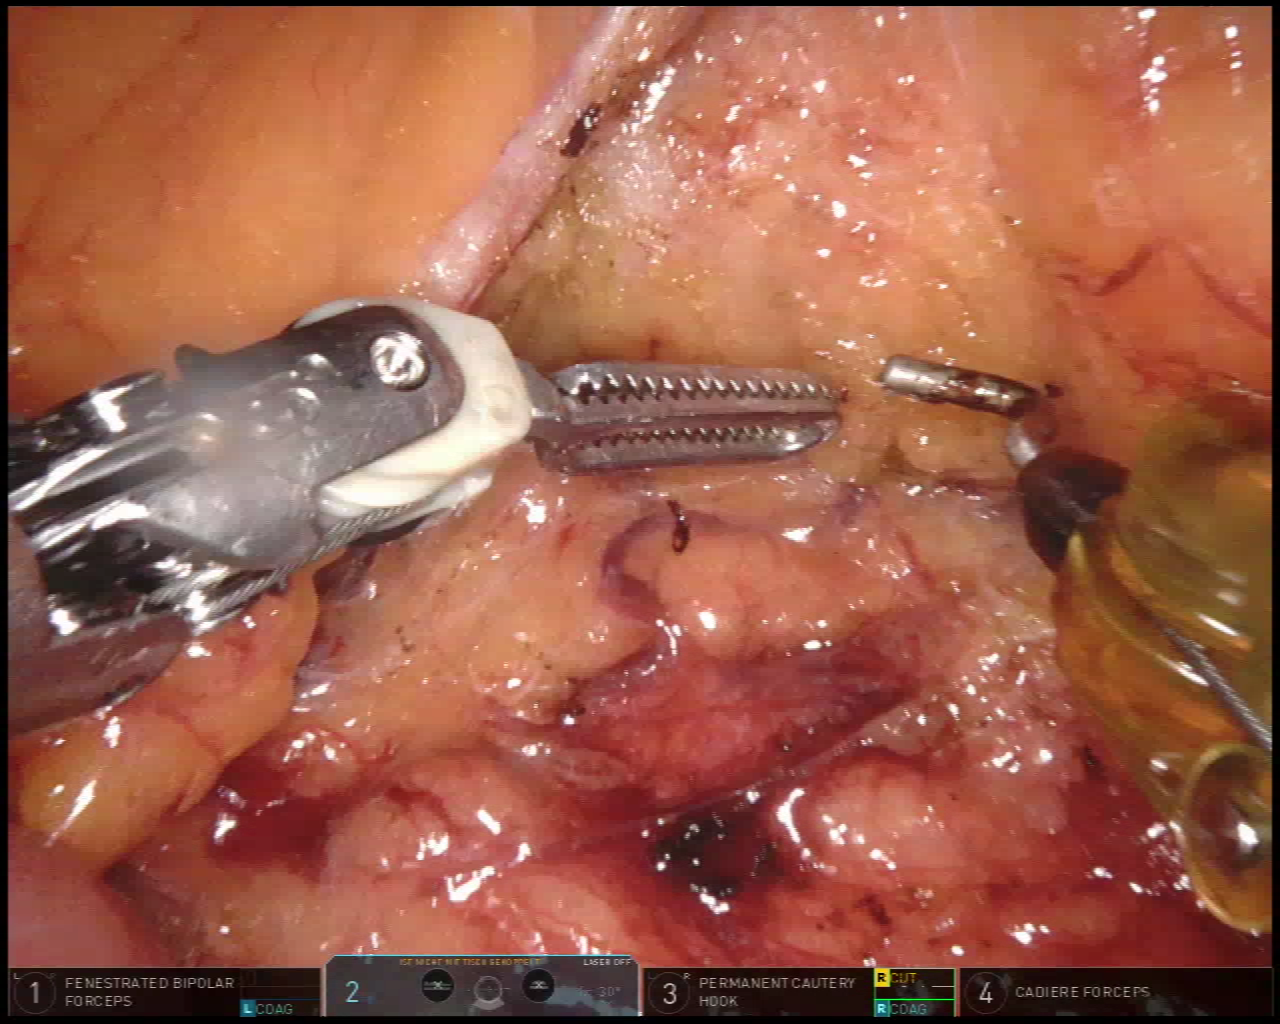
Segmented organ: small_intestine
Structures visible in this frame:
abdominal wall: no
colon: no
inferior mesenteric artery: no
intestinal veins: no
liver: no
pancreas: yes
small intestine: yes
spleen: no
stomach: no
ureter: no
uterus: no
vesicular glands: no